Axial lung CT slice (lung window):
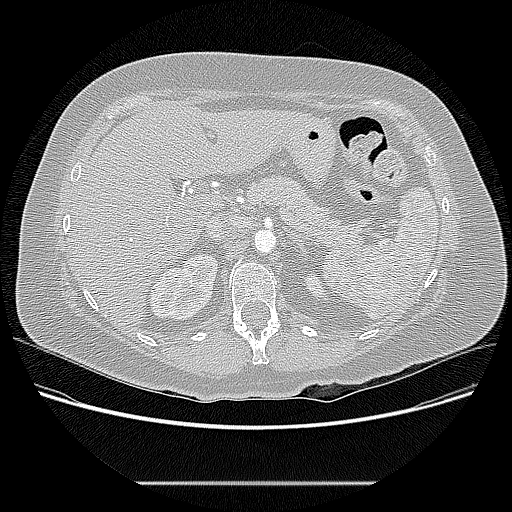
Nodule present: no